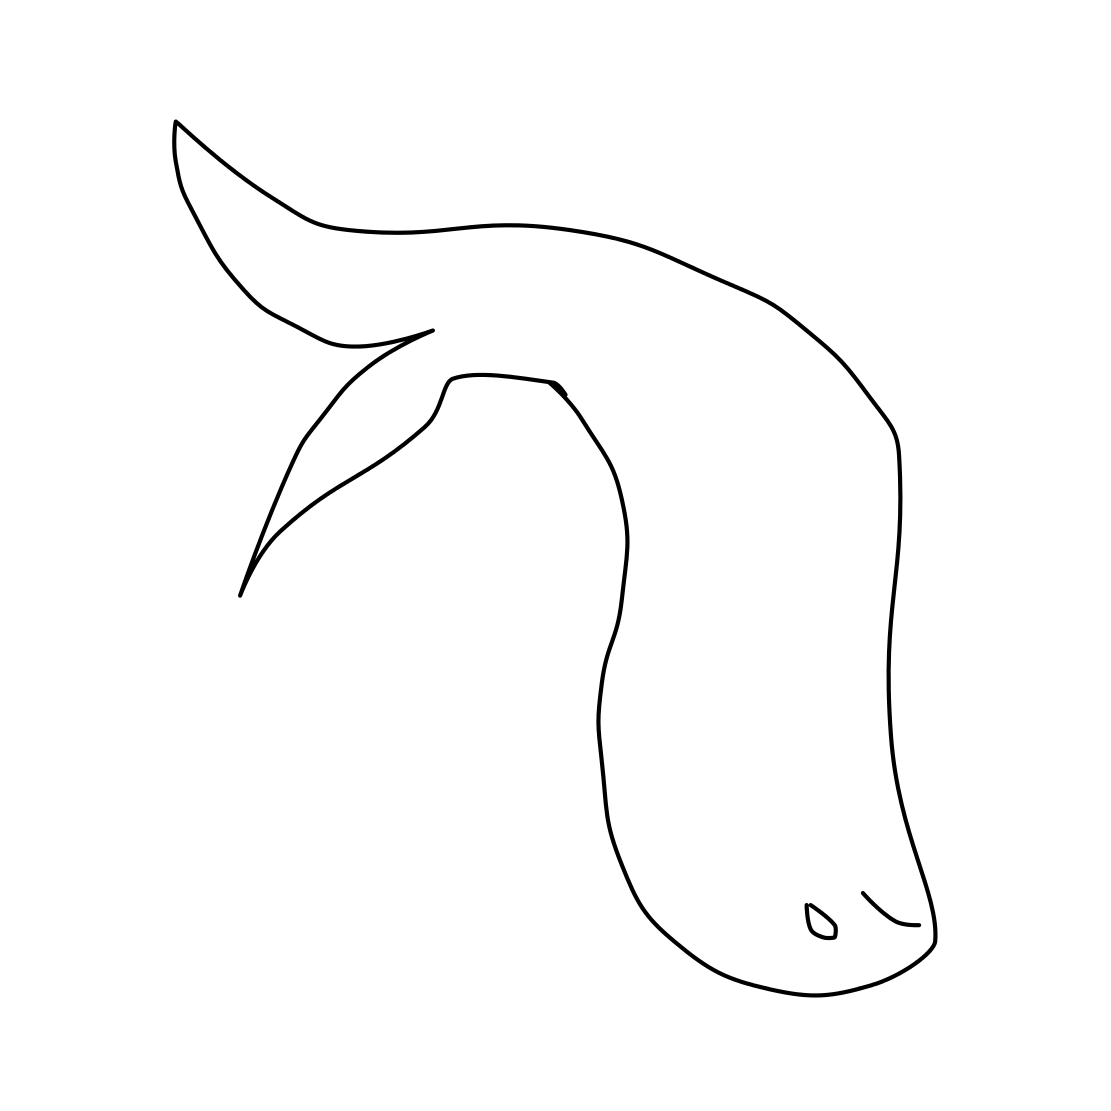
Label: fish